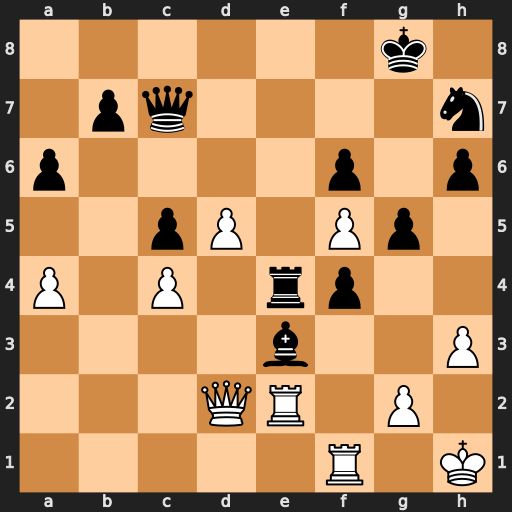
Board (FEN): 6k1/1pq4n/p4p1p/2pP1Pp1/P1P1rp2/4b2P/3QR1P1/5R1K
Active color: w
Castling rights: -
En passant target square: -
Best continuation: d6 Qc6 d7 Bxd2 d8=Q+